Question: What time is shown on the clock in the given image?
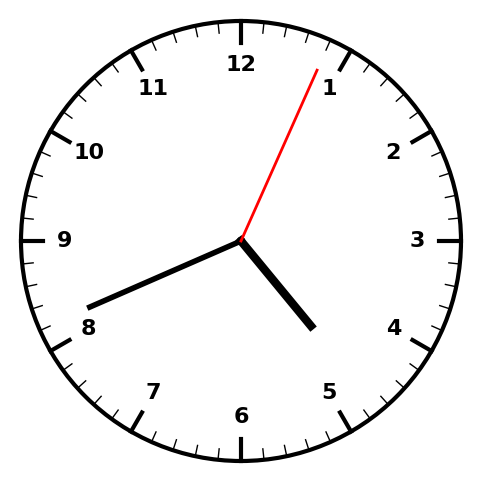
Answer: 04:41:04